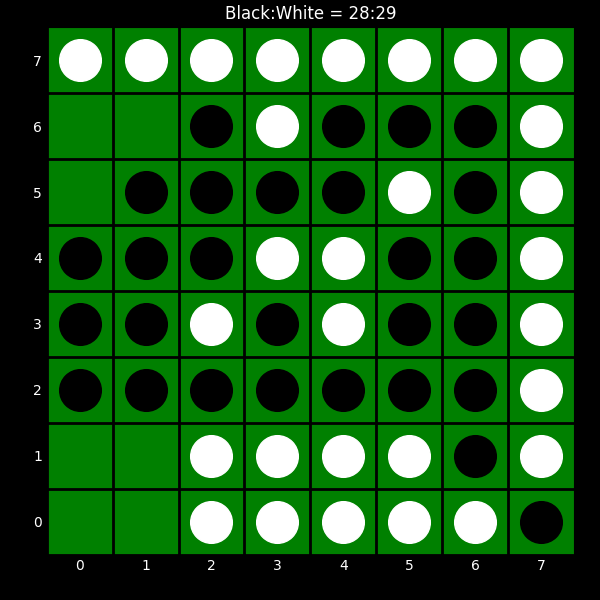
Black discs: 28
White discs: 29